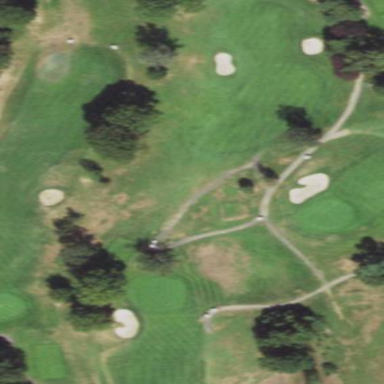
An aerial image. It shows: Grassy area designated as golf fairway.